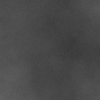
Atmospheric dust classification: dusty